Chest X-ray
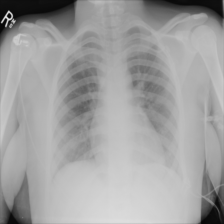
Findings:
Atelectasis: negative
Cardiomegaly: negative
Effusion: negative
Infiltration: negative
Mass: negative
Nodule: negative
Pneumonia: negative
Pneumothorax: positive
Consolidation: negative
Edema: negative
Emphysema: negative
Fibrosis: negative
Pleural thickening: negative
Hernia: negative